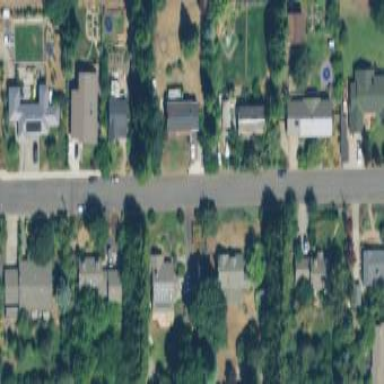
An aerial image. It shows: Residential area composed of single-family homes.